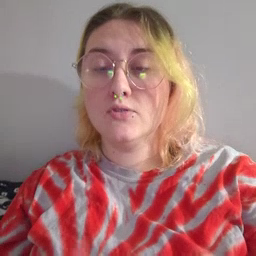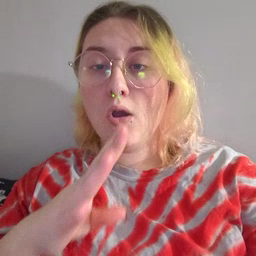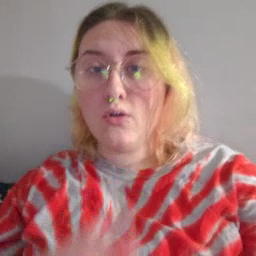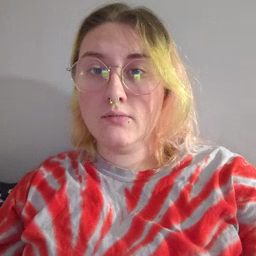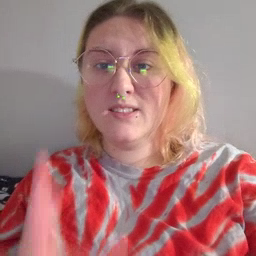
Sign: talk